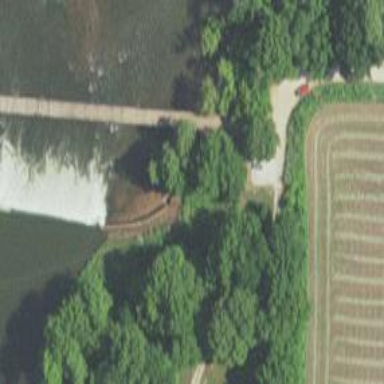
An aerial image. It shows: Dam along waterway.